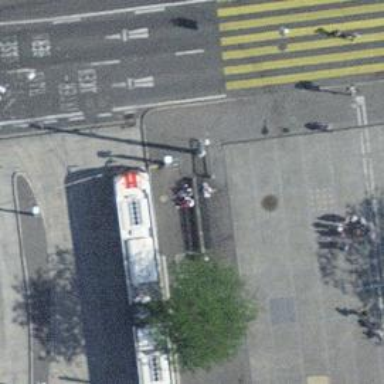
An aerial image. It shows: Asphalt platform serving as public transport and trolleybus stop.